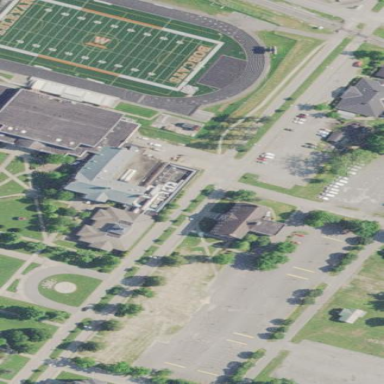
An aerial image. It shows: College building.